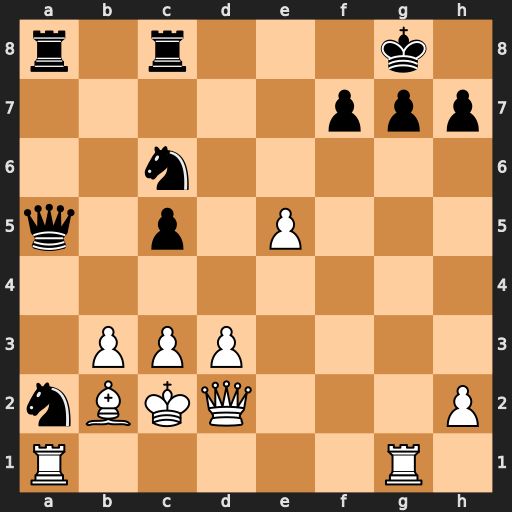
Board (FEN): r1r3k1/5ppp/2n5/q1p1P3/8/1PPP4/nBKQ3P/R5R1
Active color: w
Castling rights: -
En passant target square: -
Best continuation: Rxg7+ Kxg7 Rg1+ Kh8 Qg5 Nd4+ cxd4 cxd4+ Kd1 Rc1+ Bxc1 Nc3+ Kc2